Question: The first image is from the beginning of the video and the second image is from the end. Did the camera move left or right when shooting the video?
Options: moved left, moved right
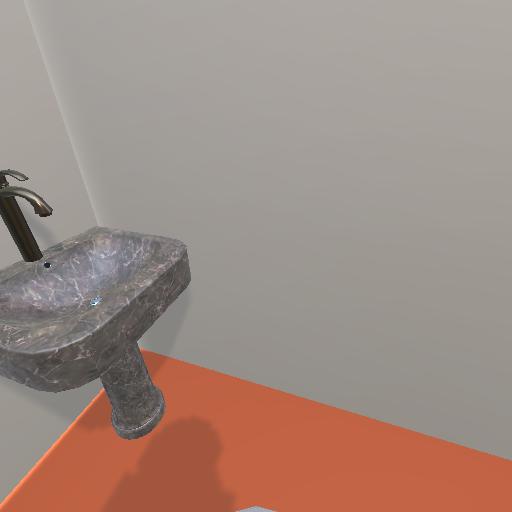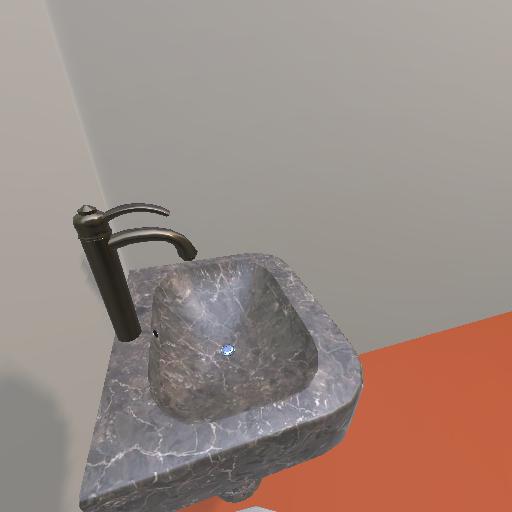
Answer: moved left